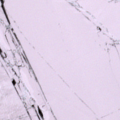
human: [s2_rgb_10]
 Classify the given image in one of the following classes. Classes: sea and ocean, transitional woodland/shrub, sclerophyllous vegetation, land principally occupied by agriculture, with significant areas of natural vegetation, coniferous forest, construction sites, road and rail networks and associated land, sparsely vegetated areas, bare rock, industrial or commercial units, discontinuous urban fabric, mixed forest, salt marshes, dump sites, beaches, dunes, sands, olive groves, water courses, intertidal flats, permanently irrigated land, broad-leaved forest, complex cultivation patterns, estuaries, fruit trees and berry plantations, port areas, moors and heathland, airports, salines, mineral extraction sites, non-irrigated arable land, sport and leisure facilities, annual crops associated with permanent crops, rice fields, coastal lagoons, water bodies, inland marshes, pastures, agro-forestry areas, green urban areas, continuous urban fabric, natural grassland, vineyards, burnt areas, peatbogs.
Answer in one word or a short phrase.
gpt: sea and ocean